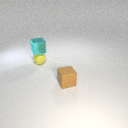
small cyan metal cube above small yellow rubber sphere